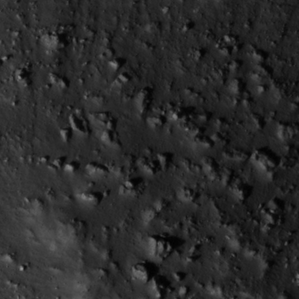
Label: non_frost